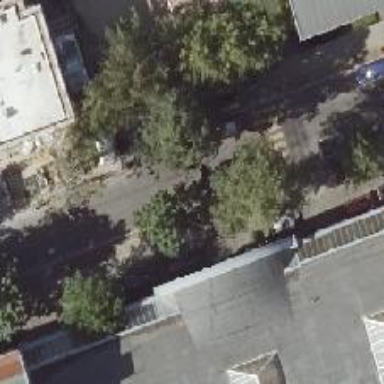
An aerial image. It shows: Residential road with asphalt surface and sidewalks on both sides. There is parallel parking available on the street.